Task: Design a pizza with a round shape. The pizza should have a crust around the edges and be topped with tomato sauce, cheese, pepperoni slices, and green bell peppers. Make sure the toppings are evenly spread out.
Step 631:
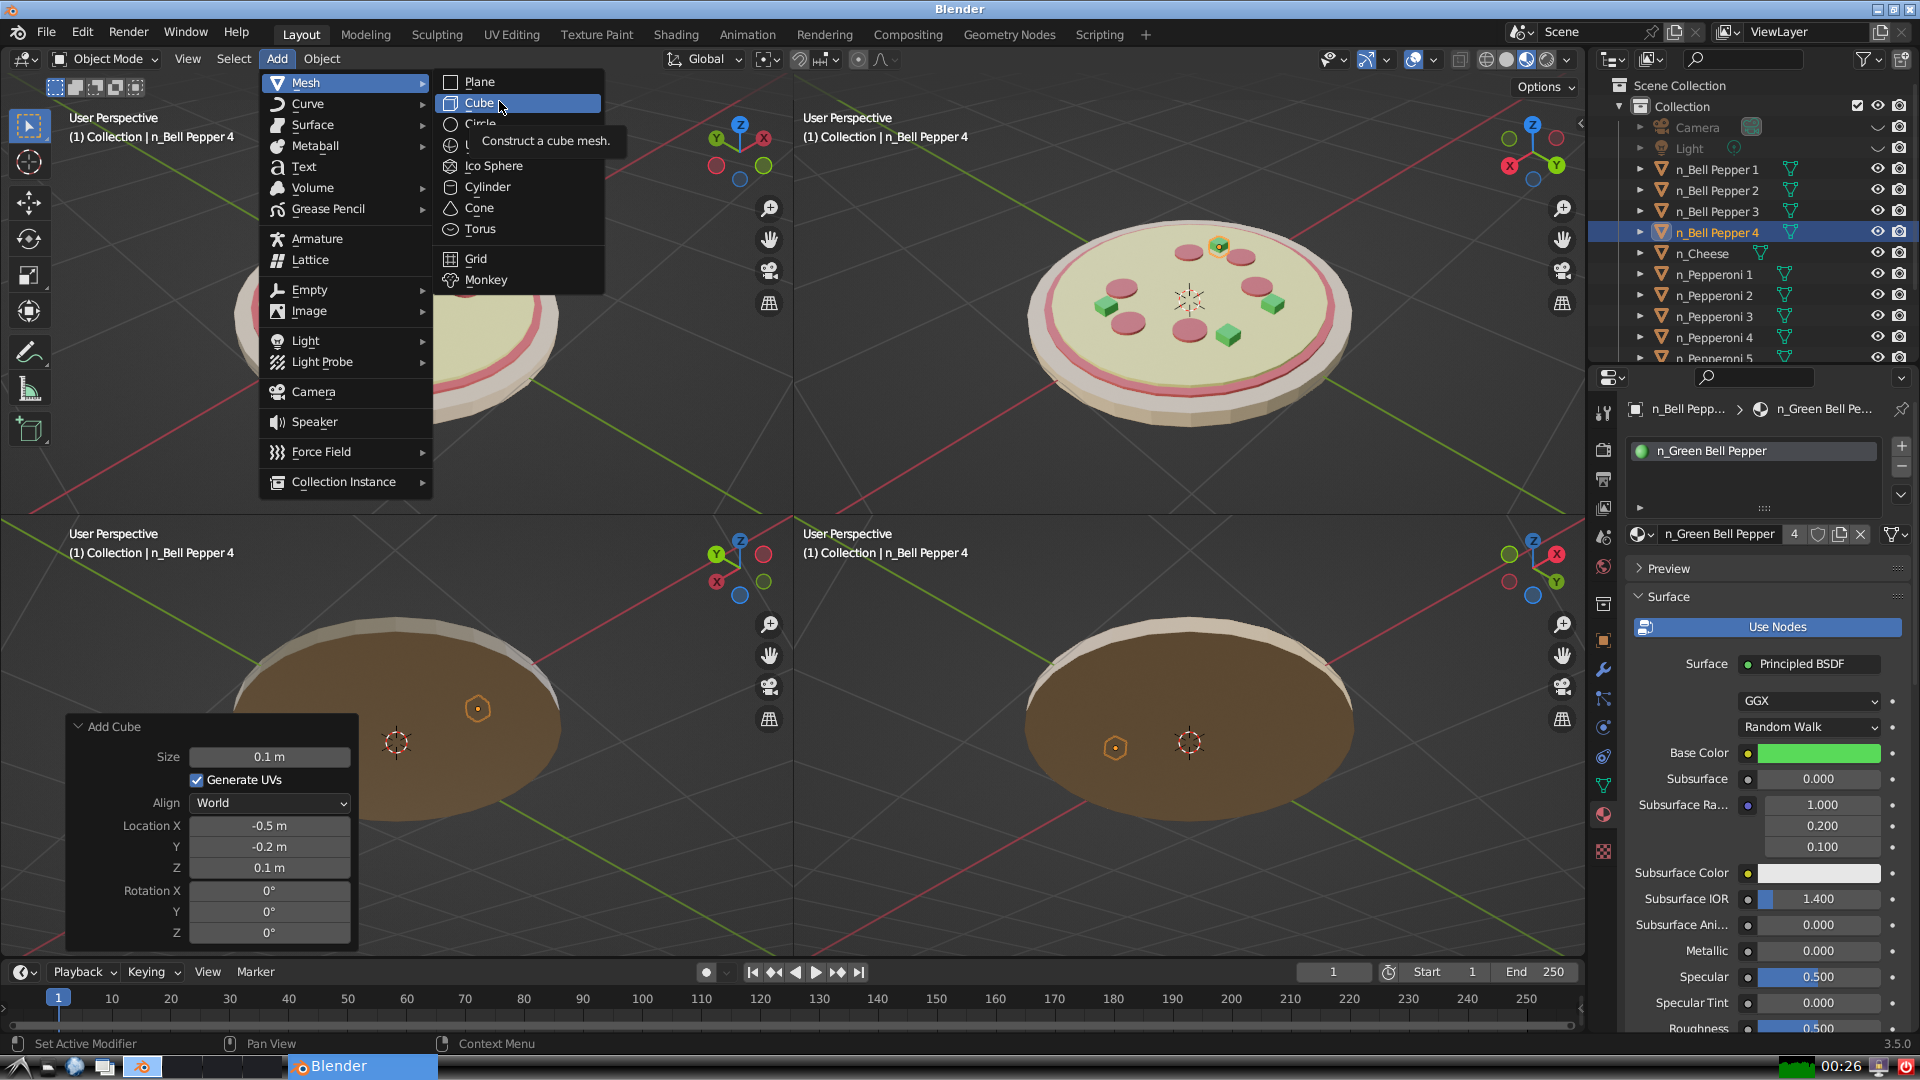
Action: click: no